Question: What is the name of the mobile network operator shown?
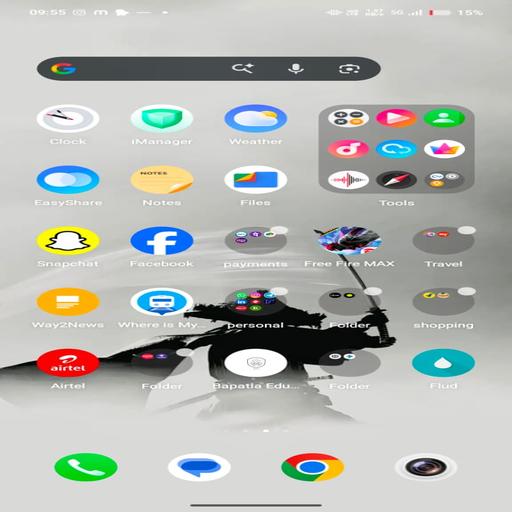
Answer: Airtel